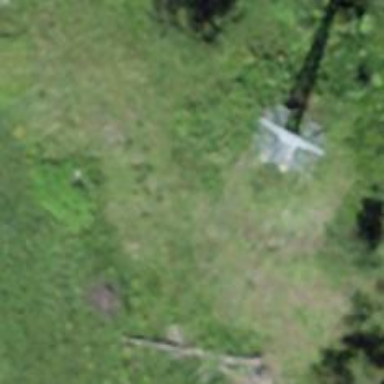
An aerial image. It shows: Pylon used for aerialway.